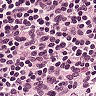
Metastatic tissue present: no